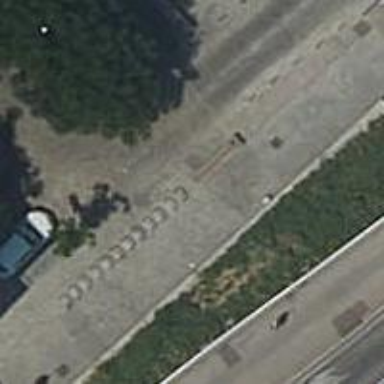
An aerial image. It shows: Footway surfaced with paving stones.